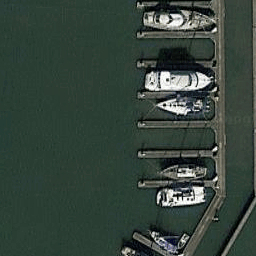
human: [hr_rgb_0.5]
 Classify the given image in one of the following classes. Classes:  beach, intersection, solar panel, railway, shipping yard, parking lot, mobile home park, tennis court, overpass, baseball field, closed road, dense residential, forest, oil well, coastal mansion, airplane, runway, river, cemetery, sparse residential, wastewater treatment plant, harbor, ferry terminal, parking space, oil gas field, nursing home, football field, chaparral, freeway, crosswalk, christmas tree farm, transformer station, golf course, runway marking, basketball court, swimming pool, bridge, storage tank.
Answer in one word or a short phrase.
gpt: harbor